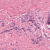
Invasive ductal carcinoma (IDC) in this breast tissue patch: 1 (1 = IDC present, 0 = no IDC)